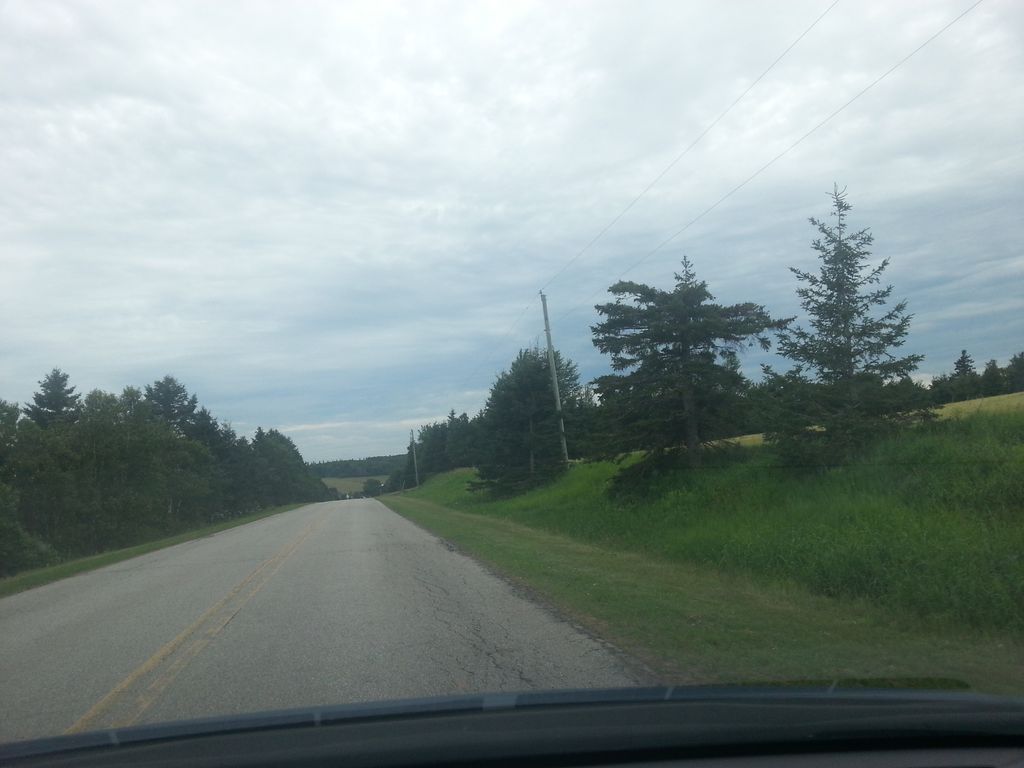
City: charlottetown